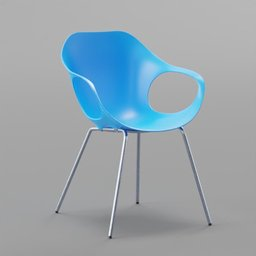
Label: furniture